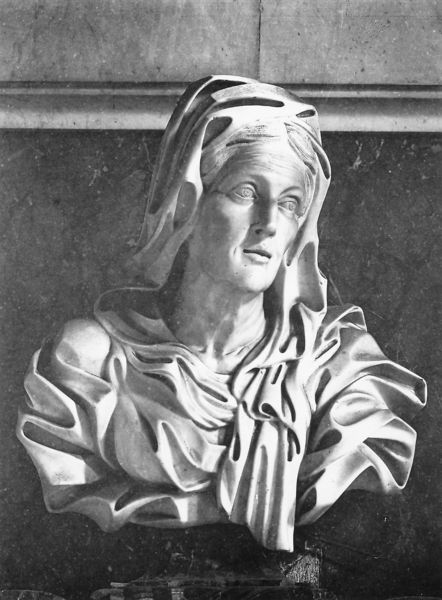
Titel: Denkmal für Flavia Bonelli
Künstler: Giulio Cartari
Standort: Rom, SS. Nomi di Gesù e Maria (EU - I - Latium)
Schlagwörter: umhang, frau, frisur, kleid, marmor, mund, nase, stirn, zeichnung, blick, schleier, tuch, haube, augen, falten, gesicht, sockel, stein, hals, portrait, kirche, gewand, augenbrauen, brustbild, kinn, lippen, statue, relief, magd, wangen, kopftuch, büste, faltenwurf, verträumt, foto, antike, stirnfalten, kunst, emotionen, bildhauer